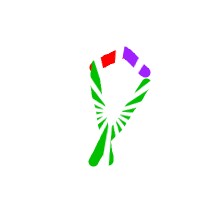
Shape: kite